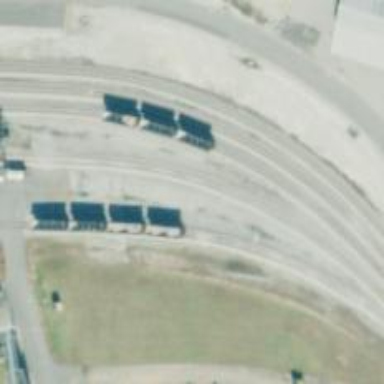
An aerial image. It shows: Rail spur service.